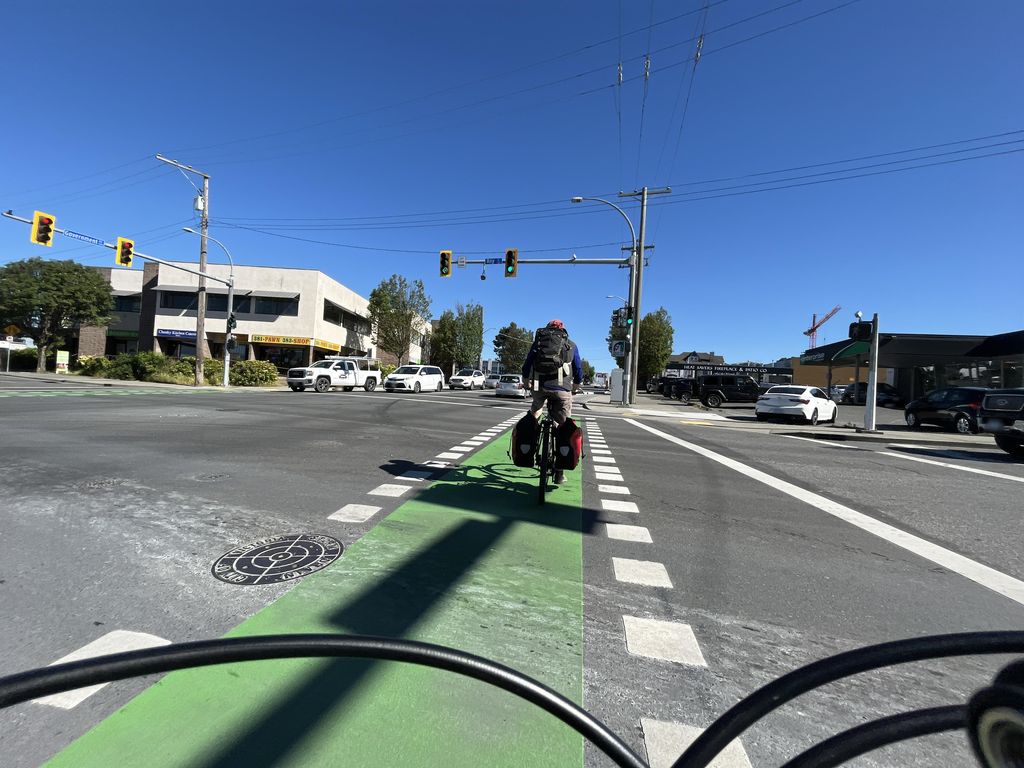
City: victoria